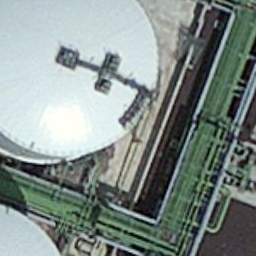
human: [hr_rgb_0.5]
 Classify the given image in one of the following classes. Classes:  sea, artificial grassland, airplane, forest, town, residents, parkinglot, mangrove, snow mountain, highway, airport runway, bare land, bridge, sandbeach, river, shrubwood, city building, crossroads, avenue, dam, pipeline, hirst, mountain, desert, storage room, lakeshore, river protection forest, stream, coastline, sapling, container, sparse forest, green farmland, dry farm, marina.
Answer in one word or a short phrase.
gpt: storage room